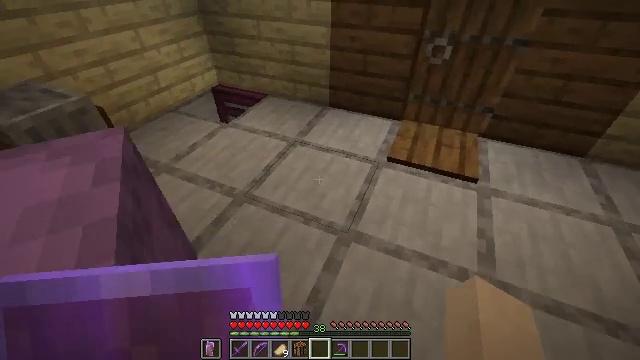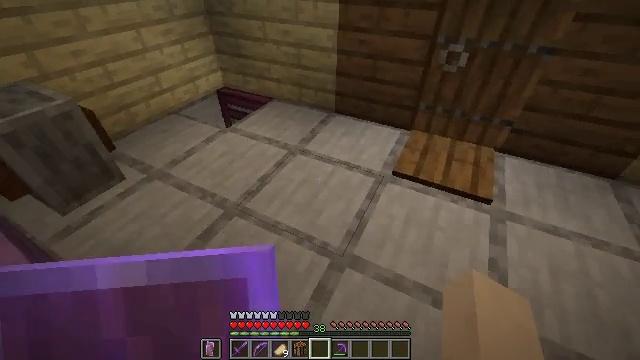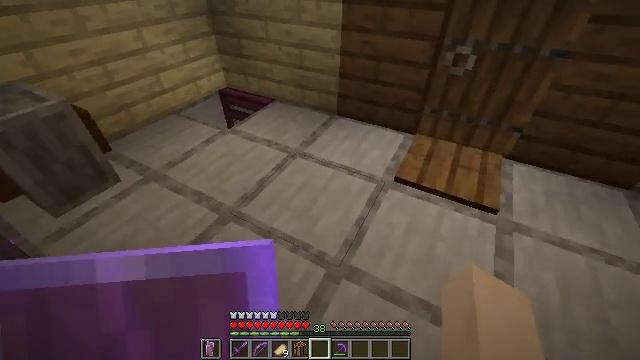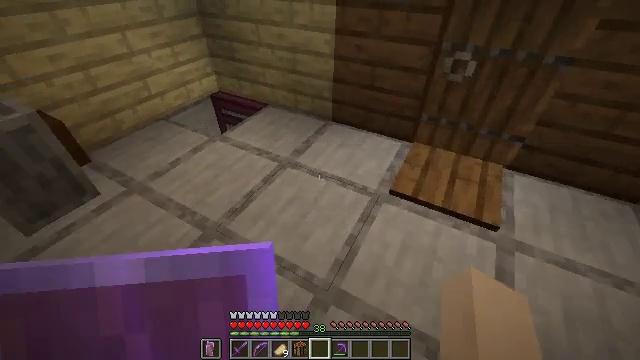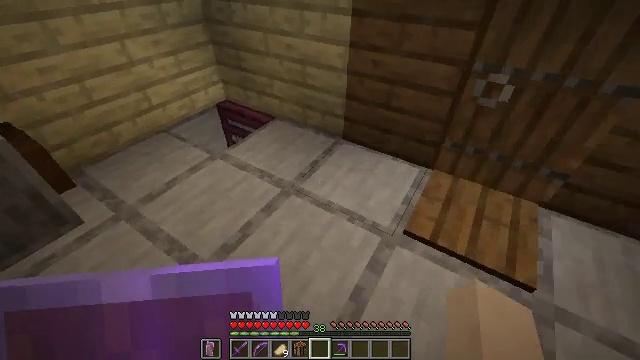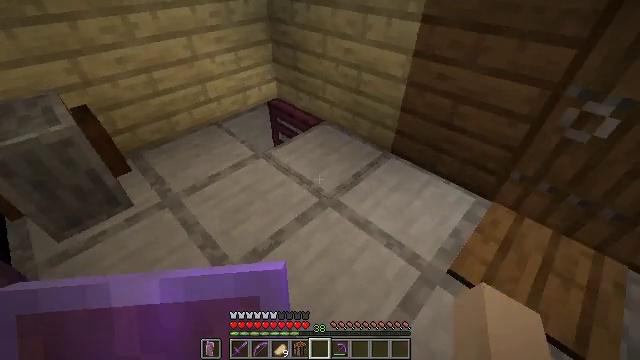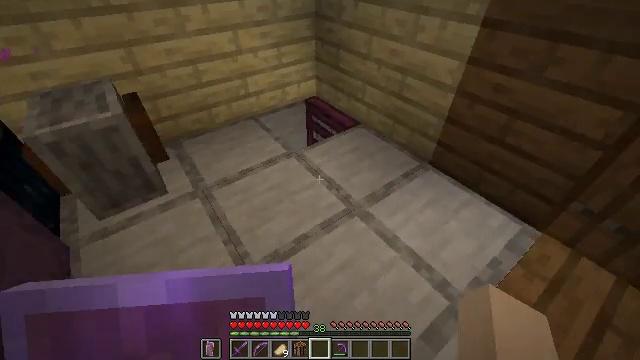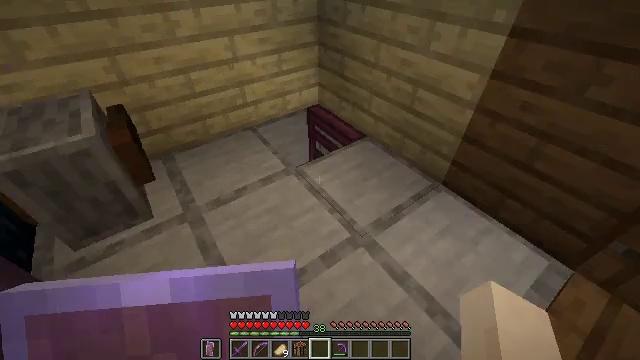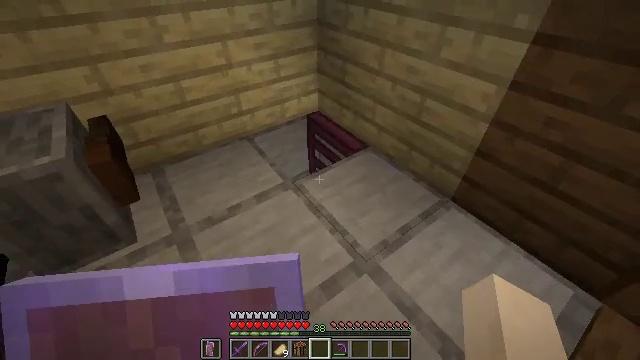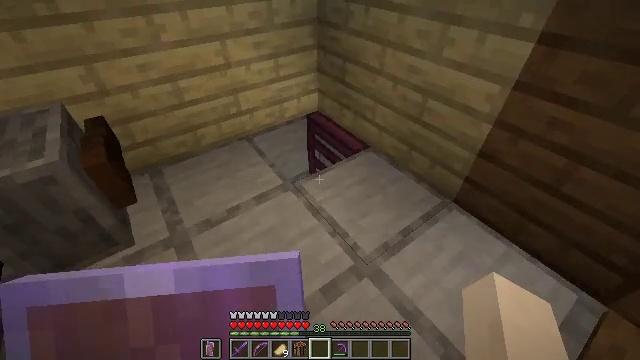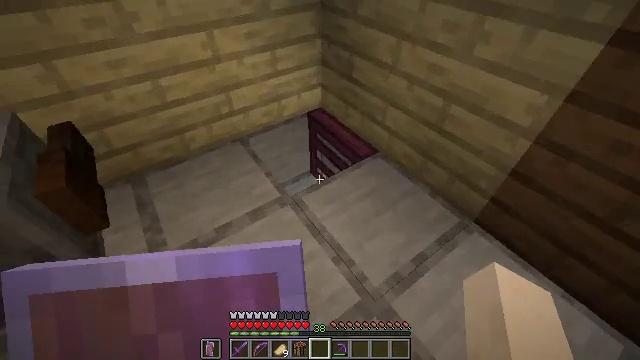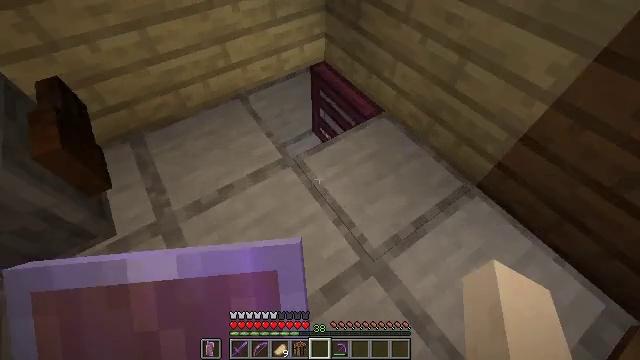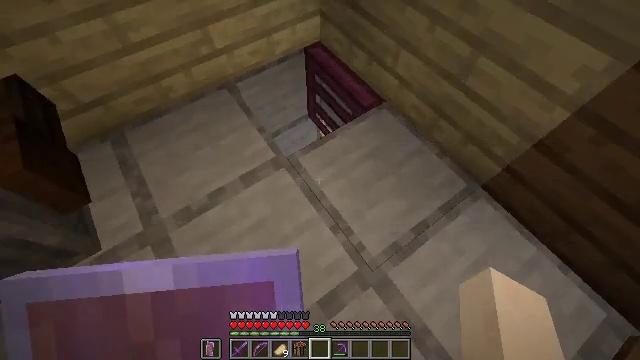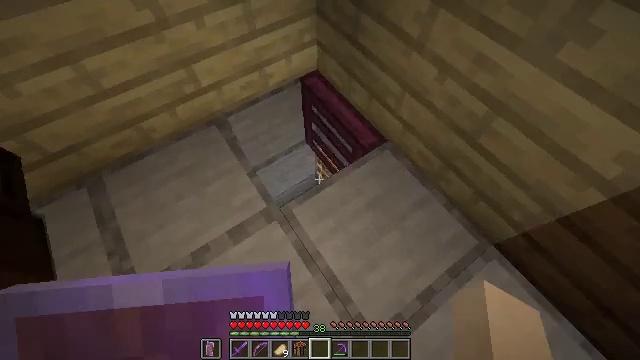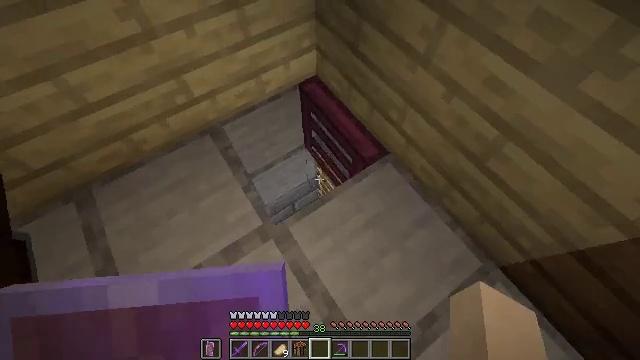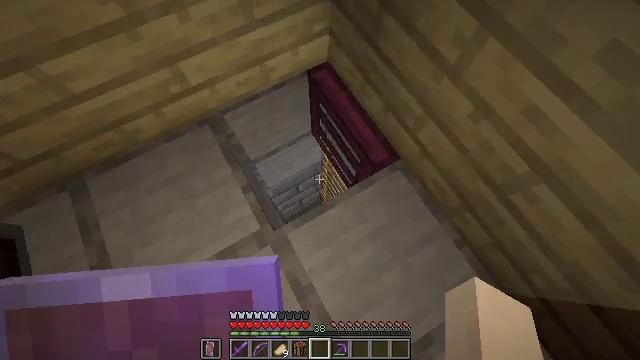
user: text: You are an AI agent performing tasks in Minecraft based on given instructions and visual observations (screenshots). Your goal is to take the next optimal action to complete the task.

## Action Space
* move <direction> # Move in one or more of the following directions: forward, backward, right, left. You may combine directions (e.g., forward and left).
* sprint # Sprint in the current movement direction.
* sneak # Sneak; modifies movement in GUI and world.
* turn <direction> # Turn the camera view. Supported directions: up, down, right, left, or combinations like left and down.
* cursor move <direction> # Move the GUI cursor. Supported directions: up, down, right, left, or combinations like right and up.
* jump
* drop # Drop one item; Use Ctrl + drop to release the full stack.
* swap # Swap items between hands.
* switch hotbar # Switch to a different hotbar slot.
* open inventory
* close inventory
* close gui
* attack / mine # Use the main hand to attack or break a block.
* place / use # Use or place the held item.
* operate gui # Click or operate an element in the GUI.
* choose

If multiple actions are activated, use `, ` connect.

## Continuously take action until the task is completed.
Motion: motion action
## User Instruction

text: Destroy the glowstone to harvest components.
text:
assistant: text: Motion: move forward, turn left
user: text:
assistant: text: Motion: move forward, turn left
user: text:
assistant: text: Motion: move forward
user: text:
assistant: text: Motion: move forward, turn left
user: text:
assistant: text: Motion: move forward, turn left
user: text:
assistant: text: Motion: move forward, turn left
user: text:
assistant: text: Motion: move forward, turn left
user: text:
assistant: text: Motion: move forward
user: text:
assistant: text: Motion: move forward
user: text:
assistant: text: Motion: move forward, turn down
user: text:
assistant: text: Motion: move forward, turn down
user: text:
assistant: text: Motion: move forward, turn down
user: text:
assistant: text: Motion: move forward
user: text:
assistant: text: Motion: move forward, turn down
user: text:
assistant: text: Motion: move forward, turn left and down
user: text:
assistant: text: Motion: move forward, turn left and down
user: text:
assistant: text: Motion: move forward, turn down
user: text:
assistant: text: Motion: turn down
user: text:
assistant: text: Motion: turn right and down
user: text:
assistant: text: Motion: turn right and down
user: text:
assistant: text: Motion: turn right and down
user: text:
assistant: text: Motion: turn right and down
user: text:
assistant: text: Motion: move left, turn right and down
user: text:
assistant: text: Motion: move left, turn right
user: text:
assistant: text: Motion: turn right
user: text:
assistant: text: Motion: turn right
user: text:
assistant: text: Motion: turn right
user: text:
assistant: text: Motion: turn right
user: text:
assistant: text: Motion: no_op
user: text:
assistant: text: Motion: turn right